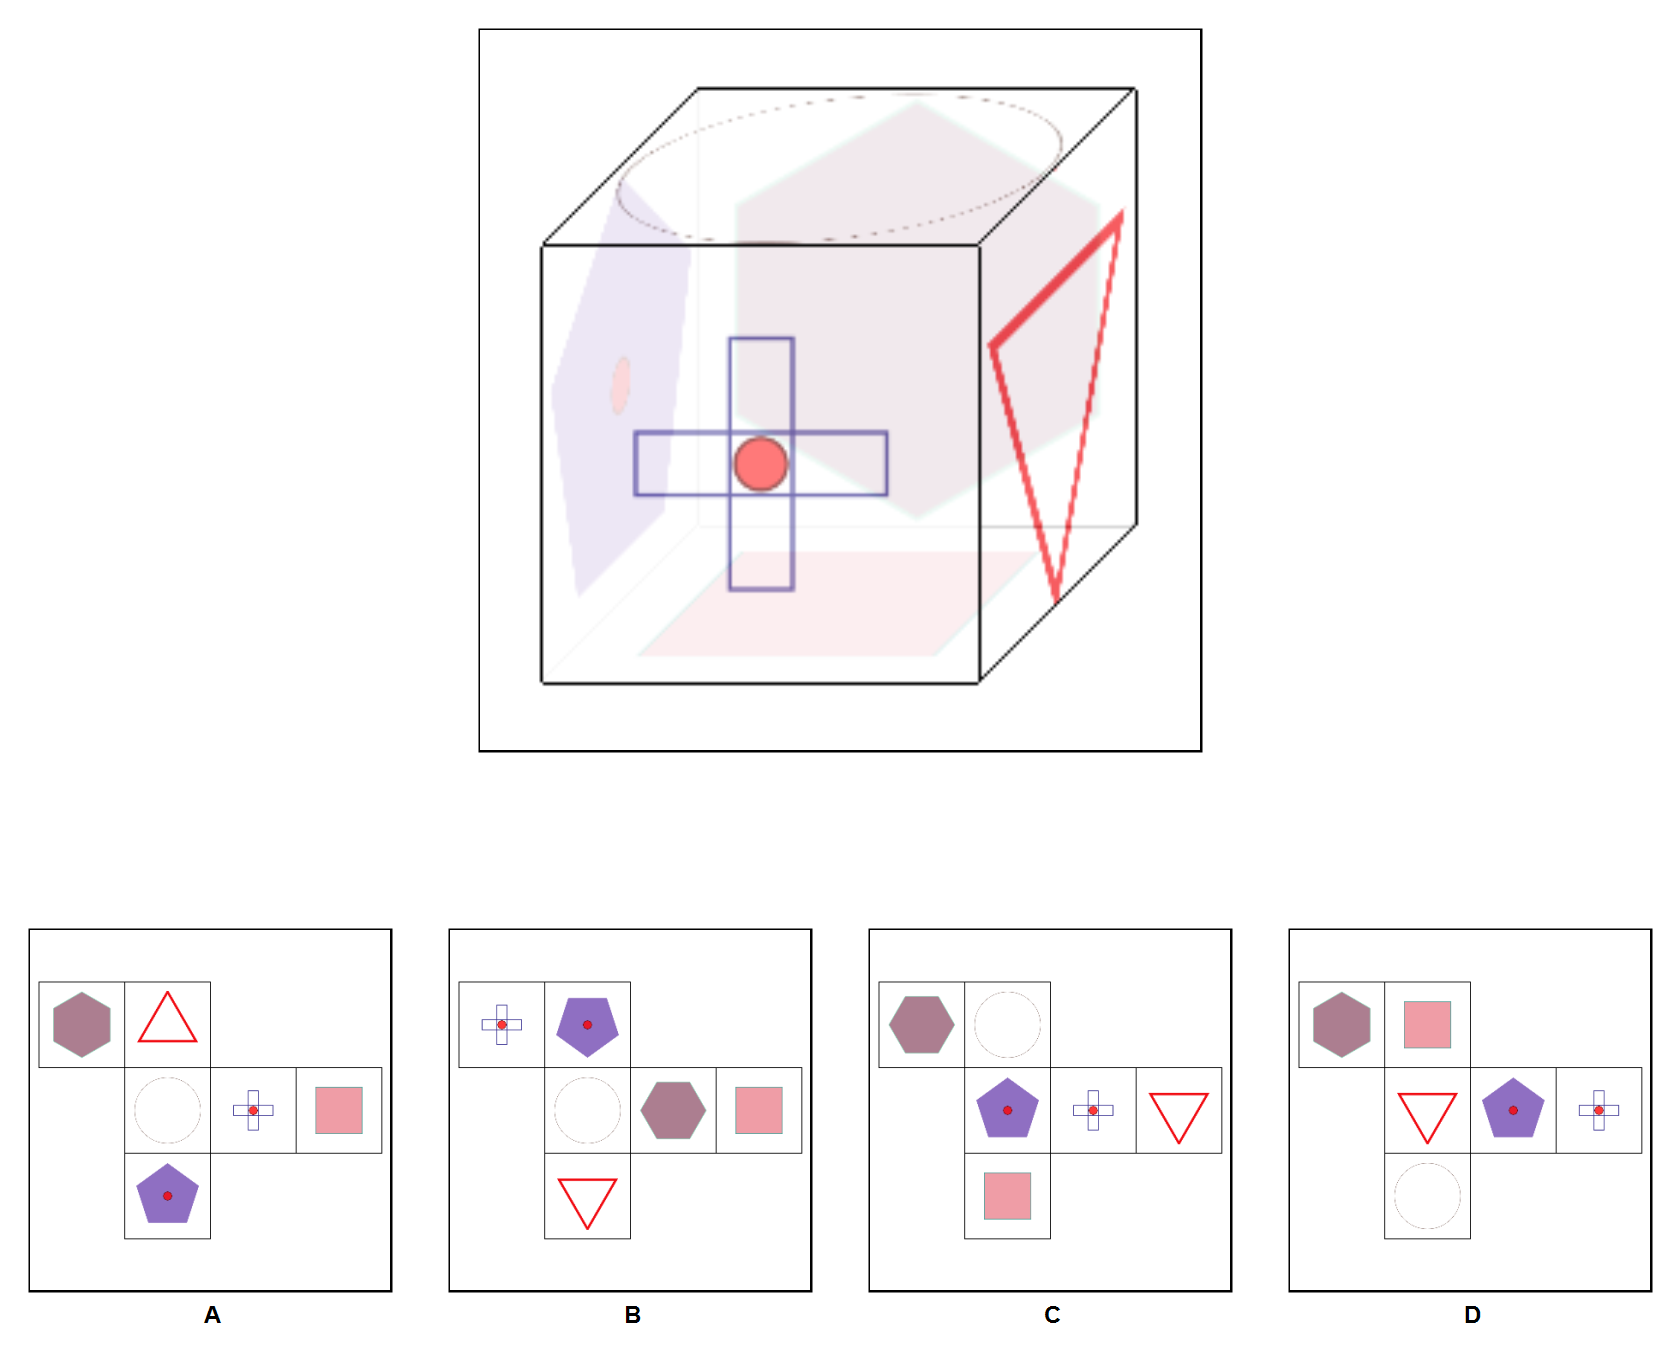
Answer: D